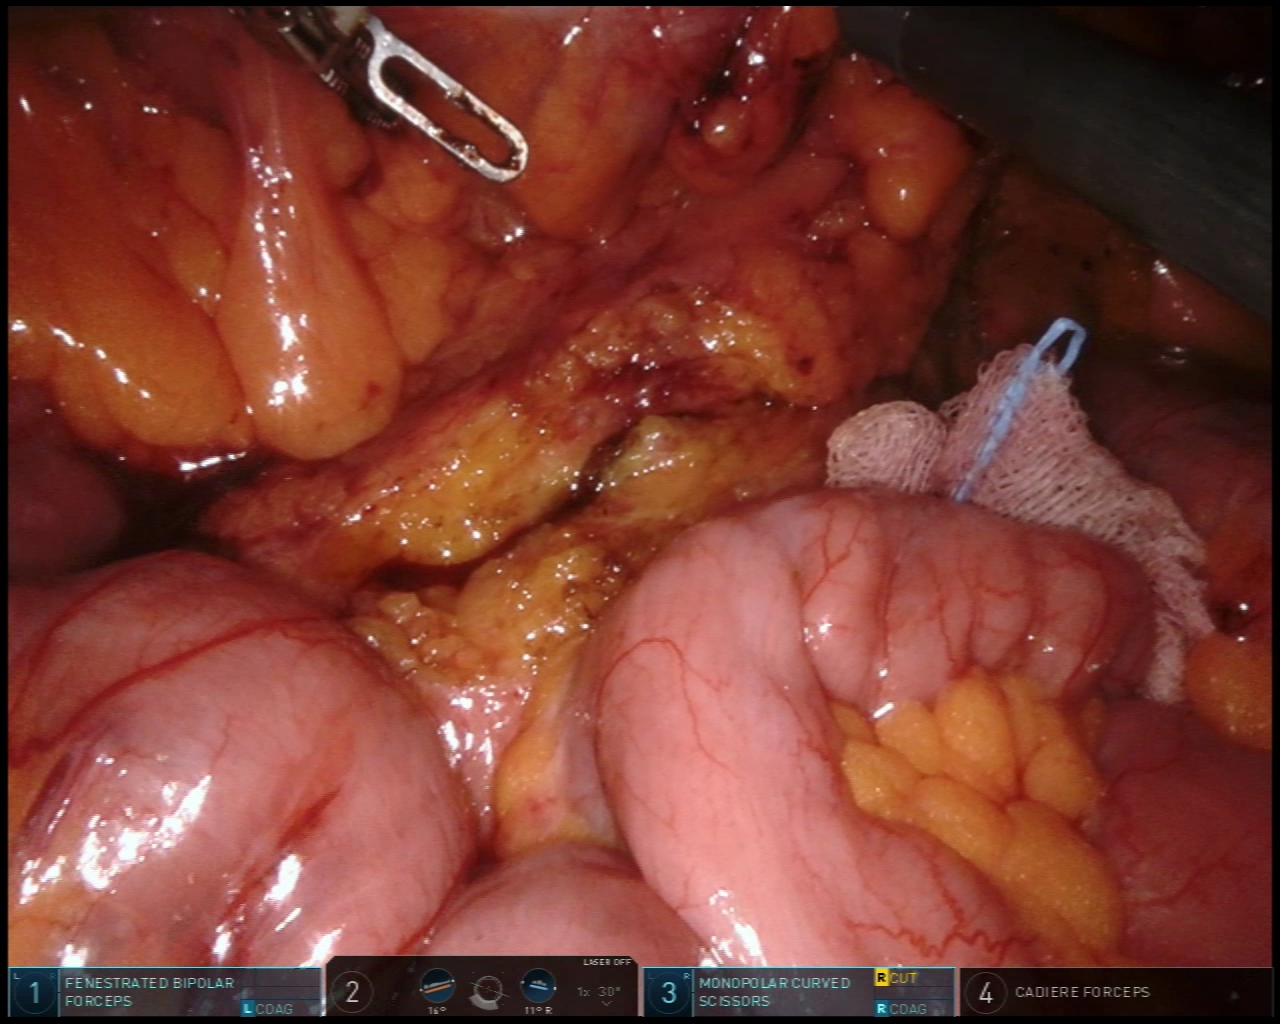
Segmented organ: small_intestine
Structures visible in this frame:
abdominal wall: yes
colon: yes
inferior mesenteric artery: no
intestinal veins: no
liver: no
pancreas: no
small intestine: no
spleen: no
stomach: no
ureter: no
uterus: no
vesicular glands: no